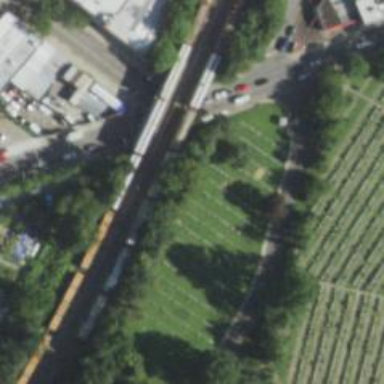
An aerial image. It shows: Bridge over railway line.